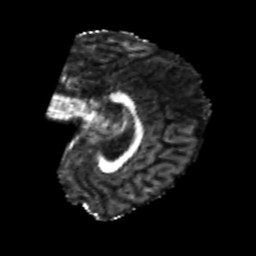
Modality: FA
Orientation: sagittal
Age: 23
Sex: female
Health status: healthy
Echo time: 0.074 s